Here is the envelope spectrum of one vibration snapshot from a rolling-element bearing, with each characteristic fault-frequency family marked on the frequency axis. Based on the visible evidence, which condition applies: normal, inner_race, outer_race, ball?
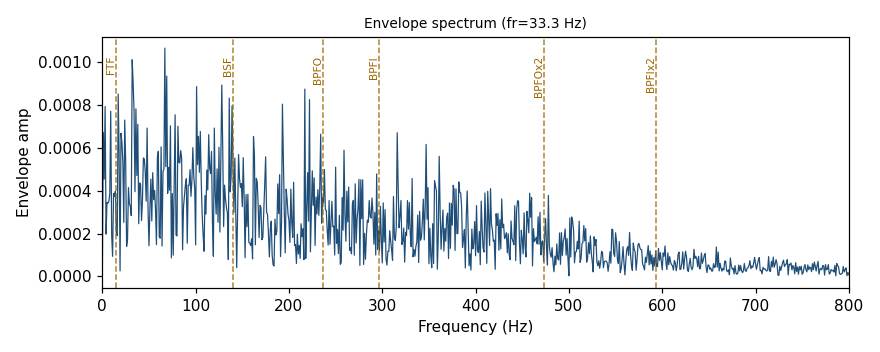
Answer: normal